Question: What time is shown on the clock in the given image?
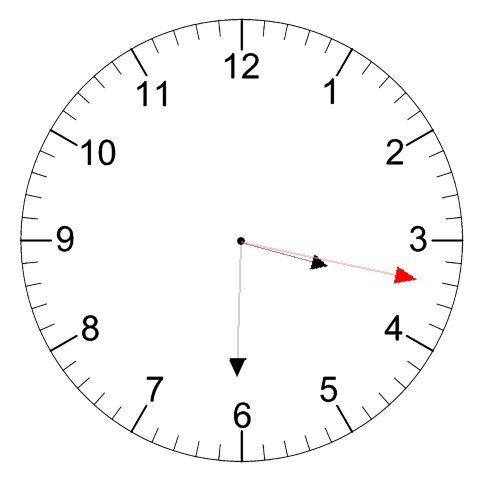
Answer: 03:30:17